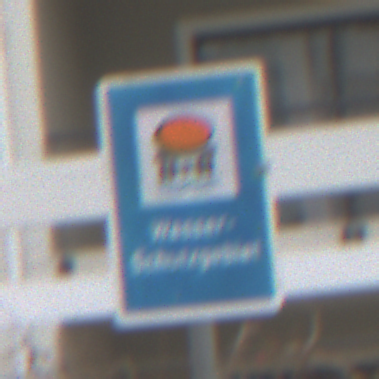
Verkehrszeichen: Wasserschutzgebiet
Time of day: Midday
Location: Outdoor (Urban)
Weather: Overcast
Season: NotSpecified
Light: Natural